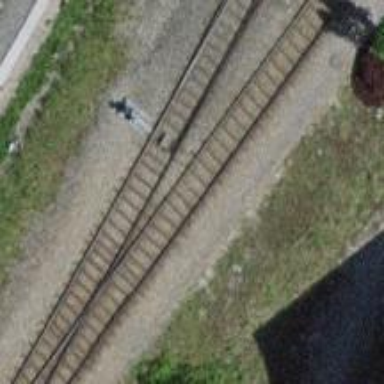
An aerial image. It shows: Railway switch.